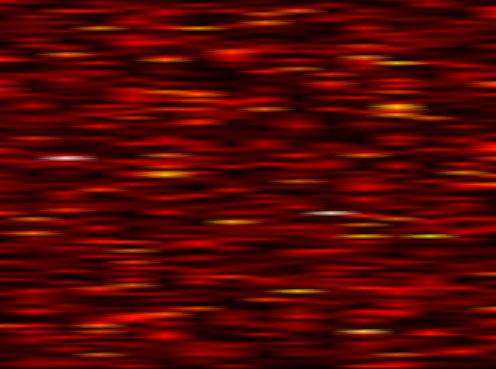
Label: WOLA